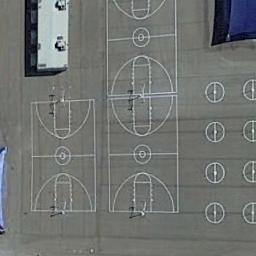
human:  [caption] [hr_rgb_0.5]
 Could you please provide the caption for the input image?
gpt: Three basketball courts on the vacant lot and a building beside .

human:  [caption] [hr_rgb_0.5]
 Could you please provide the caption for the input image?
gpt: There are three basketball courts in the picture .

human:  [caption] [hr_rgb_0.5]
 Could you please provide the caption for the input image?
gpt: The basketball courts on the playground are next to the facilities .

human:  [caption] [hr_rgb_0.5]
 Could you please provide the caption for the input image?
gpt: There are three basketball courts on the open place .

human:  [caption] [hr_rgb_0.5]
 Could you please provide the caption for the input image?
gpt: The basketball courts are between the buildings .